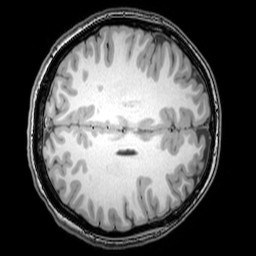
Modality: T1w
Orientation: axial
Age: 21
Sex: female
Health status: healthy
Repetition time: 0.081 s
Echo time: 0.037 s